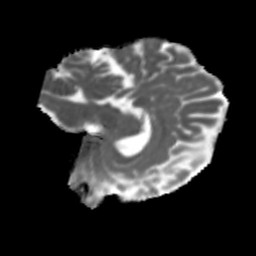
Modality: MD
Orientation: sagittal
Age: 36
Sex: female
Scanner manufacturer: siemens
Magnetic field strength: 3 T
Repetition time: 5.47 s
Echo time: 0.0854 s